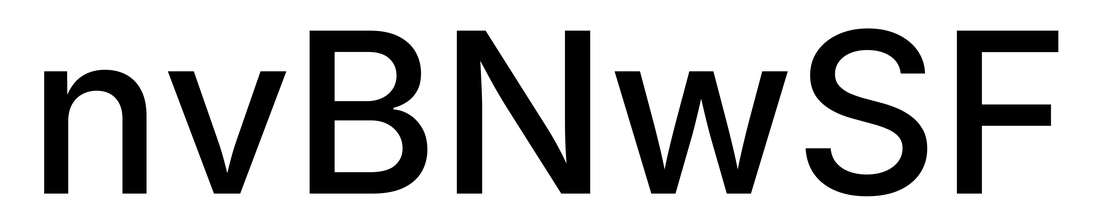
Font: Inter_Medium